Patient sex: M
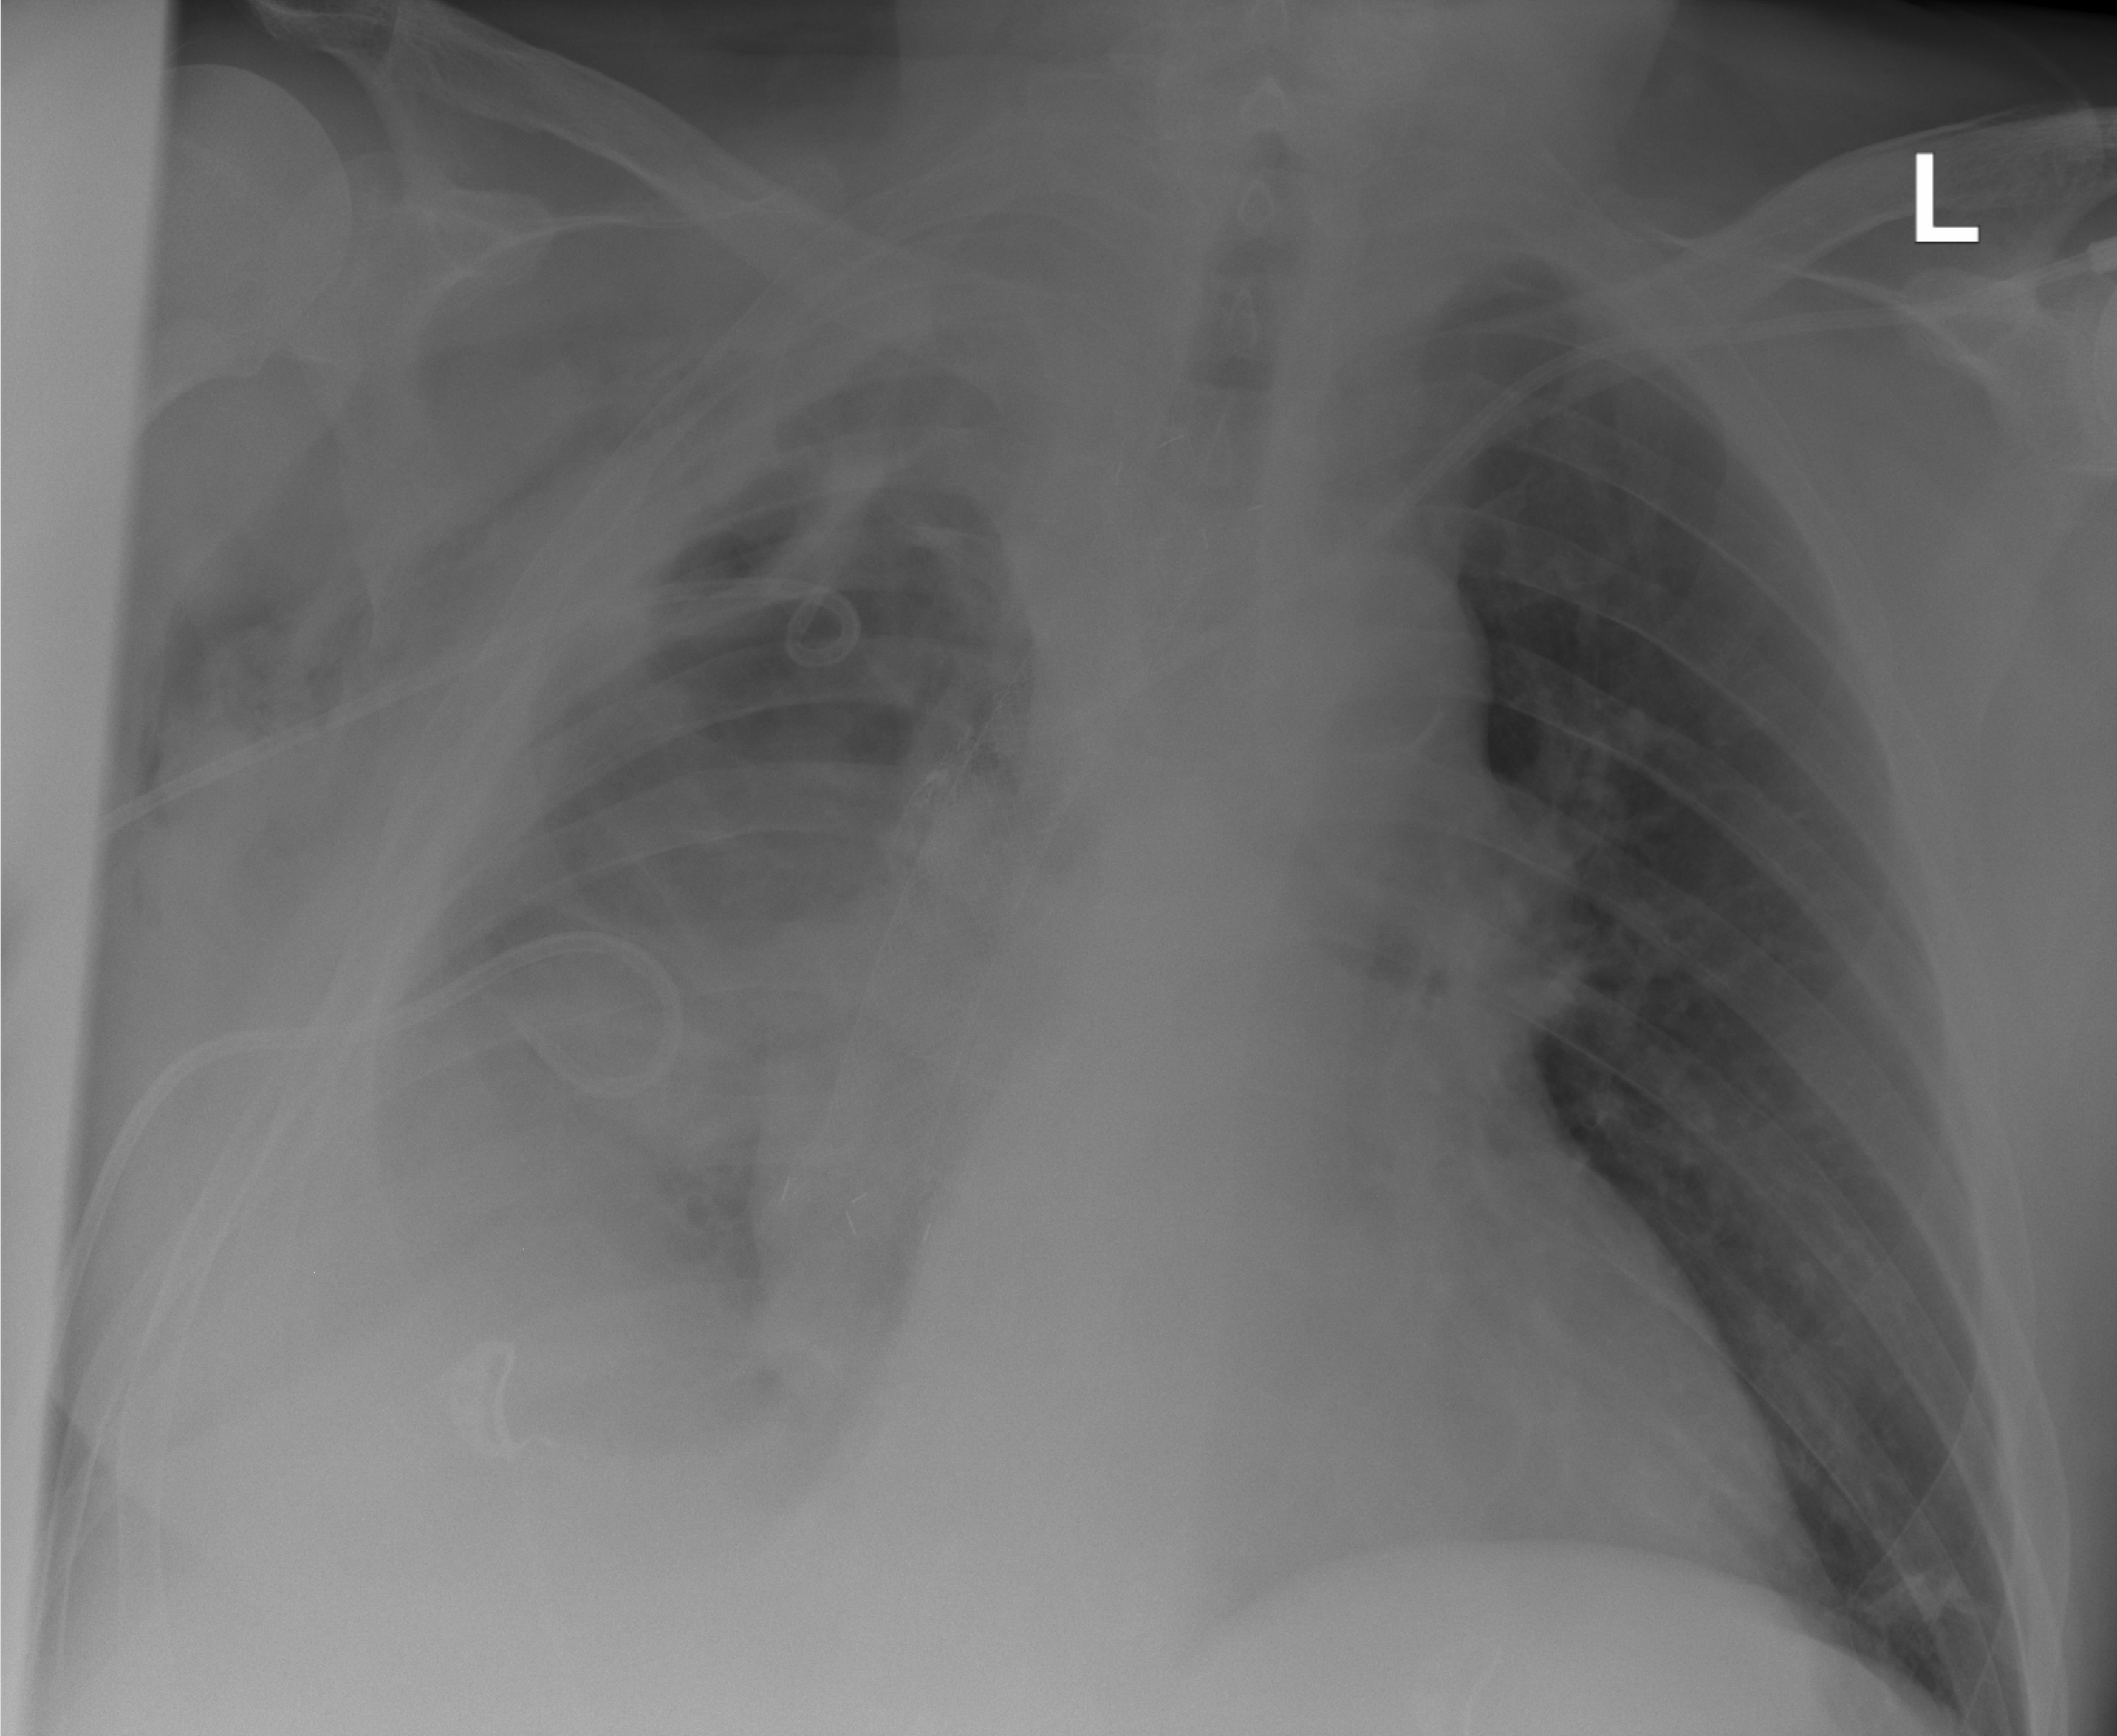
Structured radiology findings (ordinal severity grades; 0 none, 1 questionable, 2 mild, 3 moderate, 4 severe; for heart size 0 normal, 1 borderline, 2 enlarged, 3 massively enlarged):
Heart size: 2
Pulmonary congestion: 1
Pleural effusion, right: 3
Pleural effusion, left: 0
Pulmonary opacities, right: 3
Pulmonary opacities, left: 0
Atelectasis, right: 3
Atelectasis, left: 0